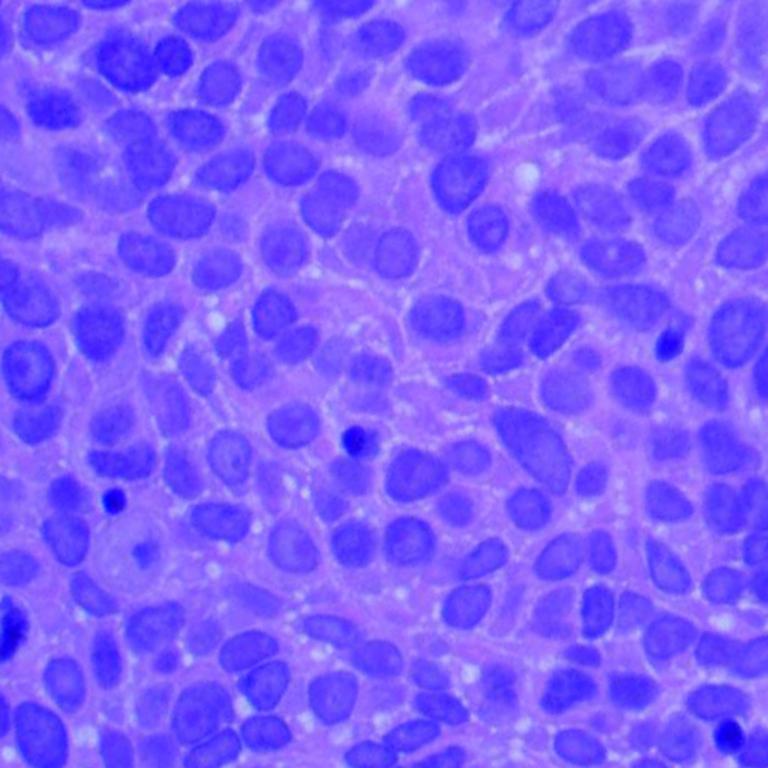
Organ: lung
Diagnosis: squamous carcinomas